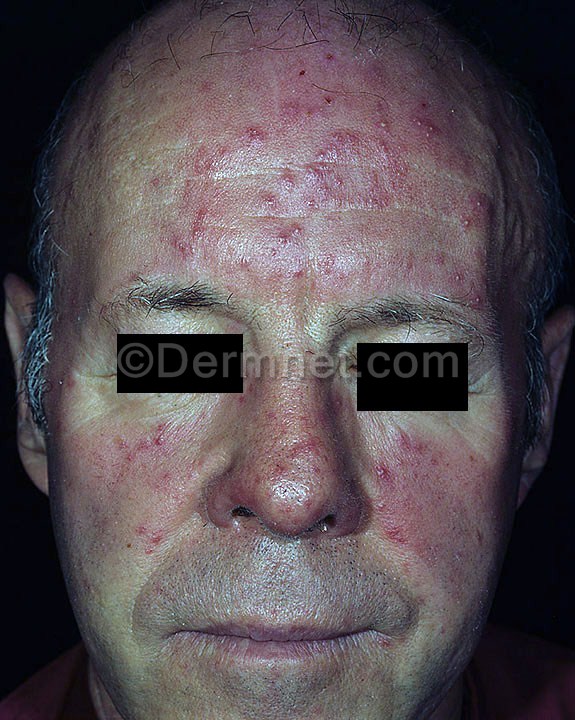
Disease: Acne and Rosacea Photos